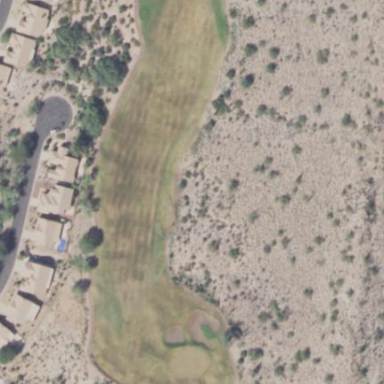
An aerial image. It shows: Rough area in golf course.